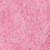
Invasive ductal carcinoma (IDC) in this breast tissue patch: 0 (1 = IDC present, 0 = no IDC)